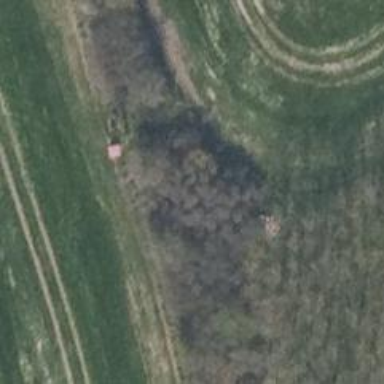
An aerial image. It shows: Hunting stand.